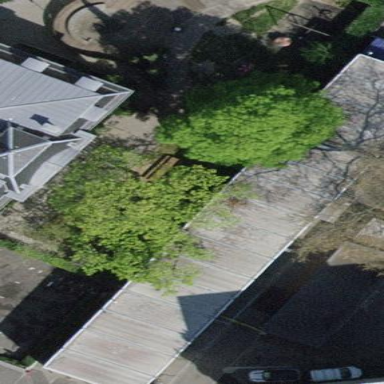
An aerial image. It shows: View of roof of building.